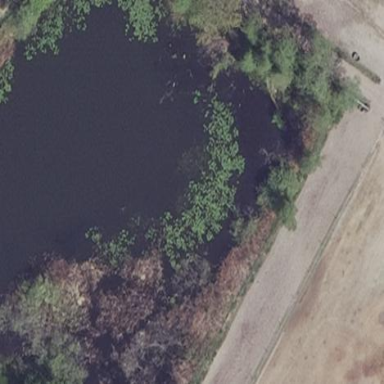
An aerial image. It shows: Peaceful pond surrounded by nature.